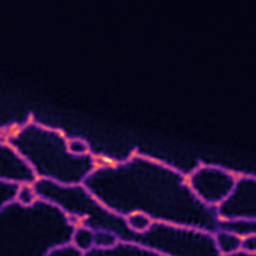
Label: Super-resolution ER image